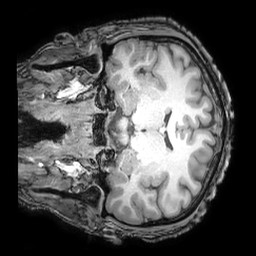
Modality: T1w
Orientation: coronal
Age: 18
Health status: ill
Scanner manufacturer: philips
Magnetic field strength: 3 T
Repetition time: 0.007 s
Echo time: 0.0035 s